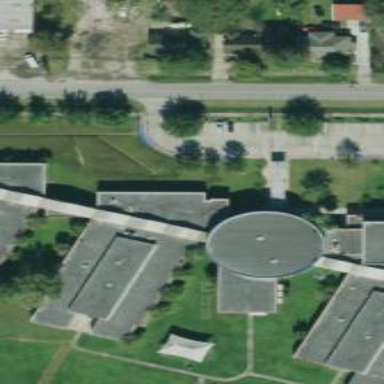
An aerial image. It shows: School building.